Question: I have a view based 'NSOutlineView' which displays entries (Source entity) from a Core Data store. The view in the outline view uses a custom control which is implemented as a subclass of 'NSView'. This control displays a round coloured marker based on a numerical value (0-7). This value is stored as an attribute of the Source entity and is intended as a method to implement a Finder-like method of labeling.
The whole thing is wired using bindings with IB.
I have attached a screenshot which will hopefully make my intentions clear.
It all works good but for one really annoying detail. When the numerical value is changed (from the right side of the screen) the custom control is only updated when the selection in the outline view is changed. Obviously it would be nicer to have this change reflected immediately but I've failed so far. I've tried various scenario's with 'setNeedsDisplay: YES' which were all basically ignored.
Any ideas?

Edit: I implemented a setter with the custom control:
'''
- (void) setLabelValue: (NSNumber*) aValue {
labelValue = aValue;
[self setNeedsDisplay: YES];
}
'''
Reasoning that the 'setNeedsDisplay:' would trigger a re-draw, in the 'drawRect:' method I query the value to establish the proper color:
'''
- (void)drawRect: (NSRect) dirtyRect {
// Label value between '1' and '7' indicate that a label was assigned. Determine label color and border color.
if ([[self labelValue] intValue] > 0) {
NSColor *aBackgroundColor = [NSColor clearColor];
switch ([[self labelValue] intValue]) {
case 1:
aBackgroundColor = [NSColor colorWithCalibratedRed:...];
break;
case 2:
aBackgroundColor = [NSColor colorWithCalibratedRed:...];
break;
case 3:
aBackgroundColor = [NSColor colorWithCalibratedRed:...];
break;
case 4:
aBackgroundColor = [NSColor colorWithCalibratedRed:...];
break;
case 5:
aBackgroundColor = [NSColor colorWithCalibratedRed:...];
break;
case 6:
aBackgroundColor = [NSColor colorWithCalibratedRed:...];
break;
case 7:
aBackgroundColor = [NSColor colorWithCalibratedRed:...];
break;
}
// Draw border first.
...
// Draw label color.
...
}
// Label value of '0' indicates that no label was assigned.
if ([[self labelValue] intValue] == 0) {
NSBezierPath *aPath = [NSBezierPath bezierPathWithRoundedRect: ...];
[[NSColor clearColor] set];
[aPath fill];
}
}
'''
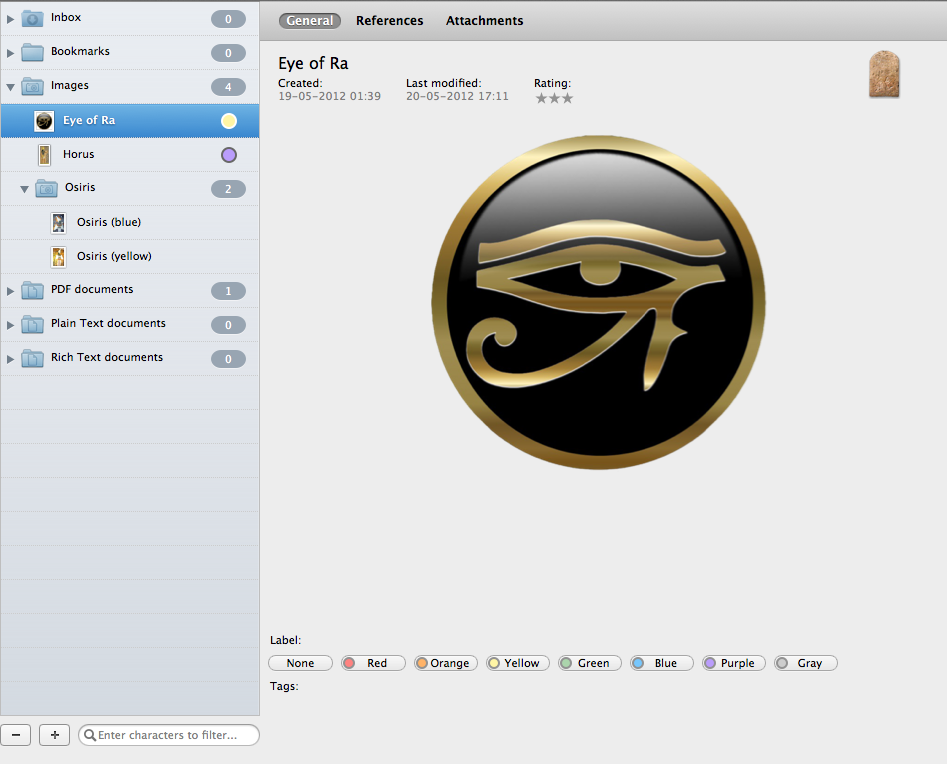
Answer: I reimplemented the whole thing using notifications. I could not get it to work using bindings. Here's what I did:
The controller of the 'NSOutlineView' (left part of the screen) distributes views for its elements using the method:
'''
- (NSView *) outlineView: (NSOutlineView *) outlineView viewForTableColumn: (NSTableColumn *) tableColumn item: (id) anItem
'''
When an entity associated to a file (an image, PDF etc) is added to the outline view, the item view (custom subclass of 'NSTableCellView') for that particular item registers an interest in changes to the 'labelValue' property of the entity:
'''
[[NSNotificationCenter defaultCenter] addObserver: aView selector: @selector(labelValueChanged:) name: @"LabelValueChanged" object: nil];
'''
When a change in the labelValue property occurs (through a click on one of the buttons in the right part of the screen), that controller fires a notification:
'''
[[NSNotificationCenter defaultCenter] postNotificationName:@"LabelValueChanged" object:[self selectedSource]];
'''
Throught the Notification system, the method 'labelValueChanged:' gets called by the item view (in the 'NSOutlineView') which invalidates the display of the custom view components that actually draws the label:
'''
- (void) labelValueChanged: (NSNotification*) aNotification {
// A notification was received that the label was changed. Mark the label object of the receiver
// if the object in the notification (anObject) matches the object of the receiver (objectValue).
id anObject = [aNotification object];
if (anObject == [self objectValue]) {
[[self label] setNeedsDisplay:YES];
}
}
'''
Thanks to @KenThomases for his suggestions.